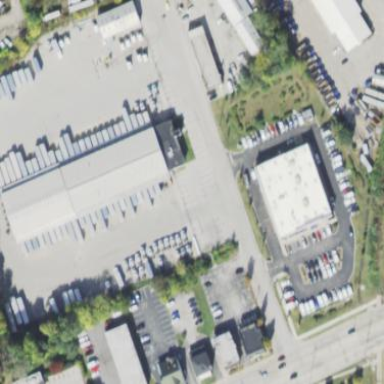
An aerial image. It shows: Commercial area.